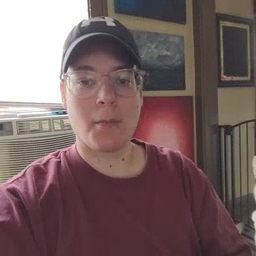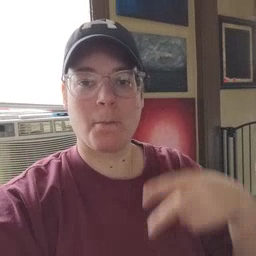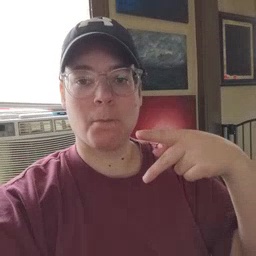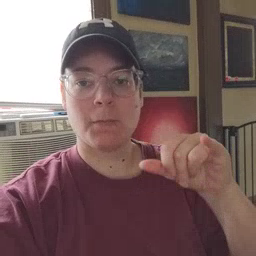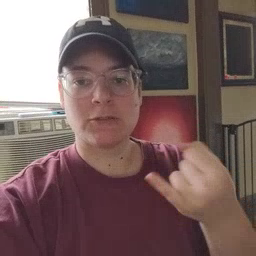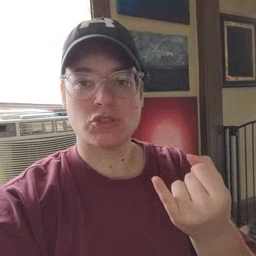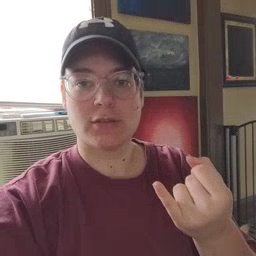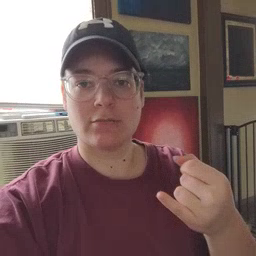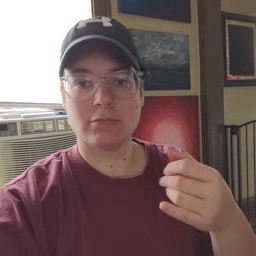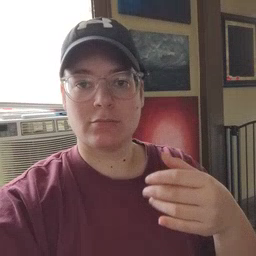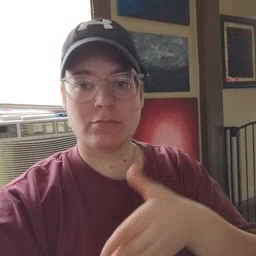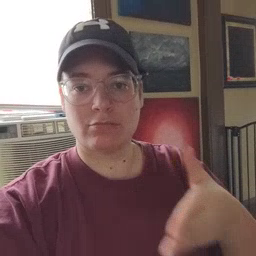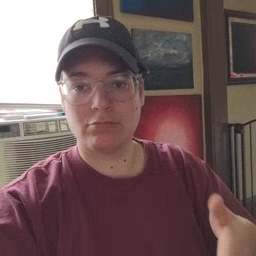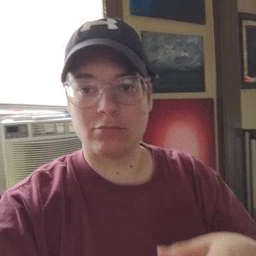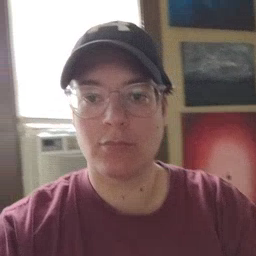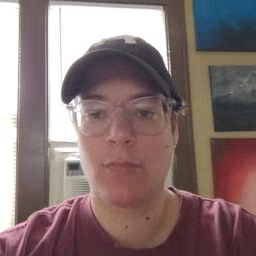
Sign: pajamas